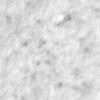
Label: no_change